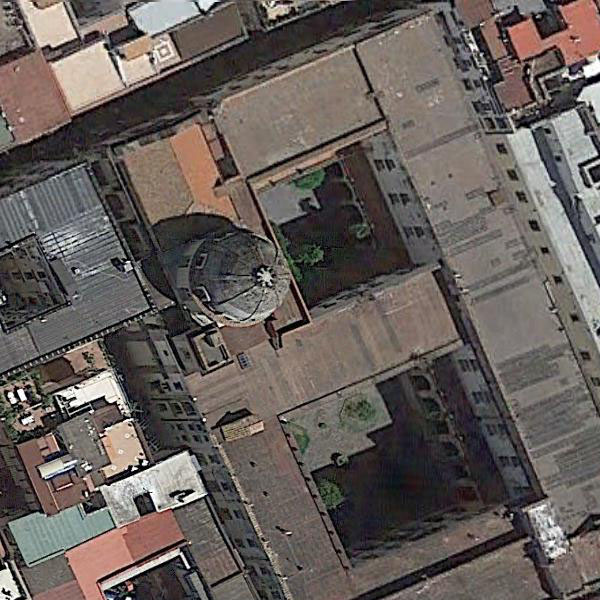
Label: Church